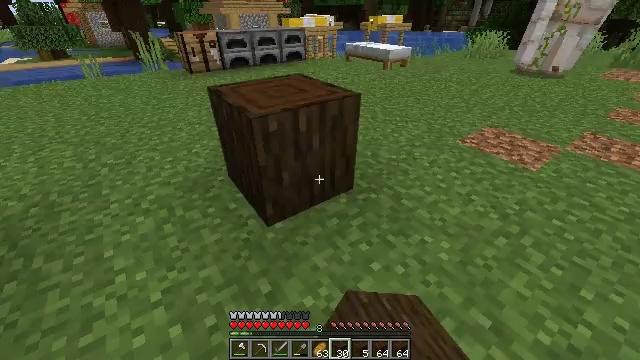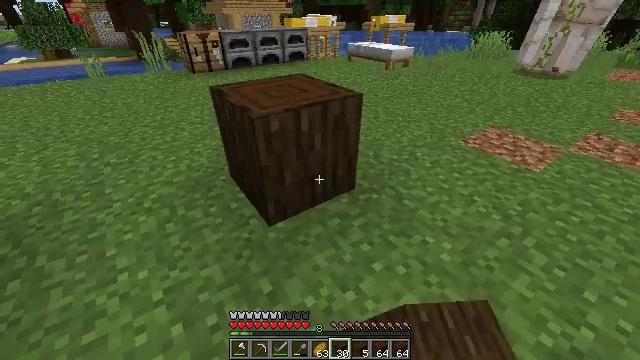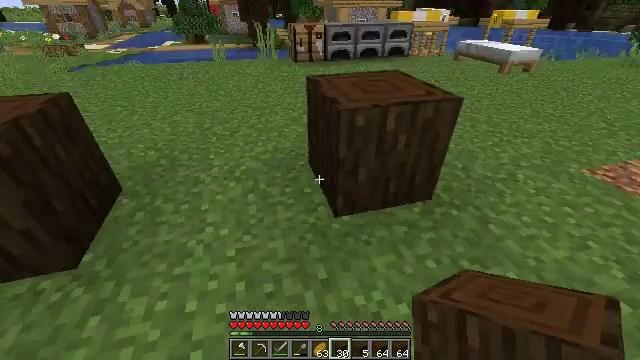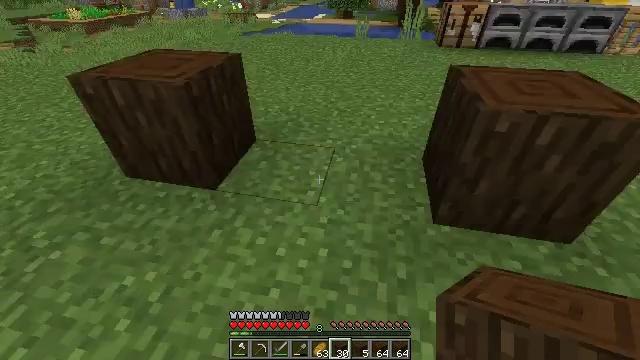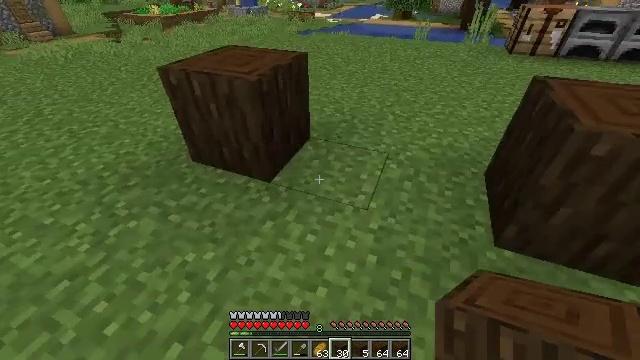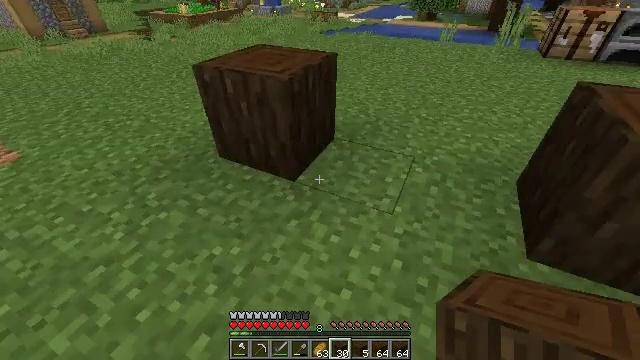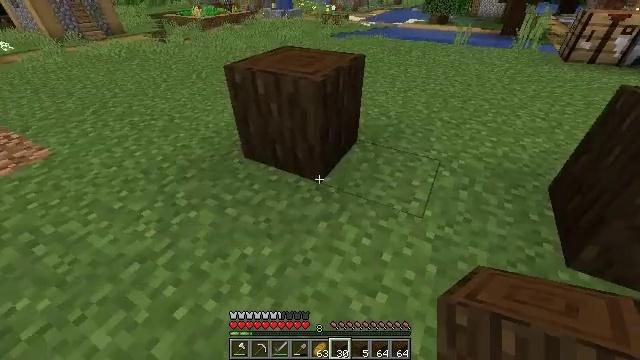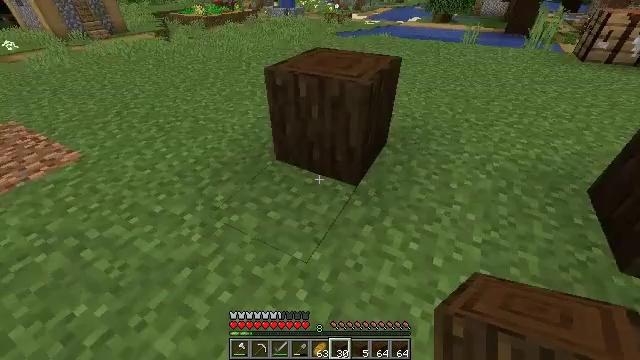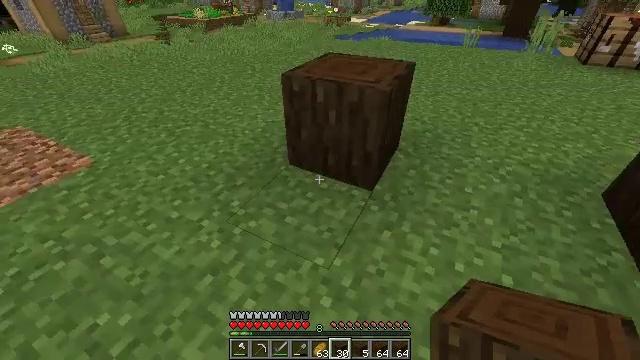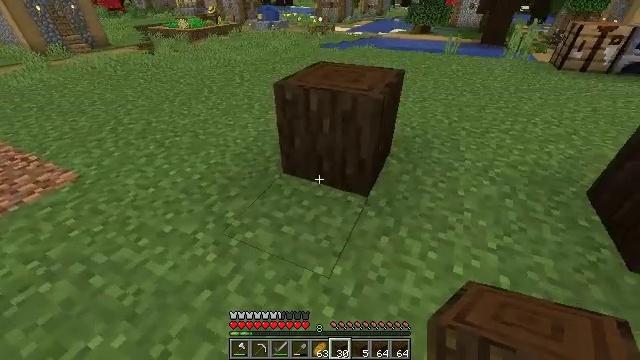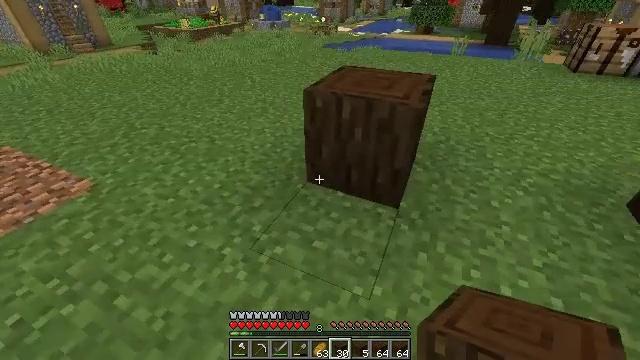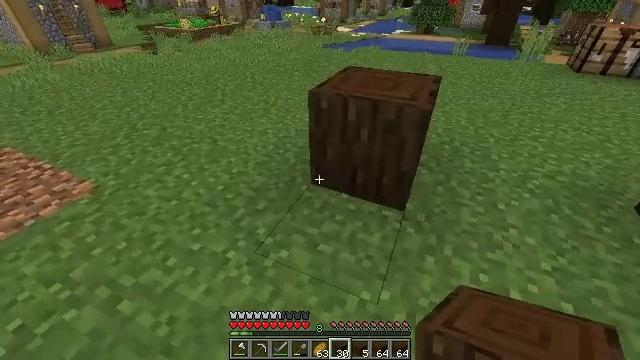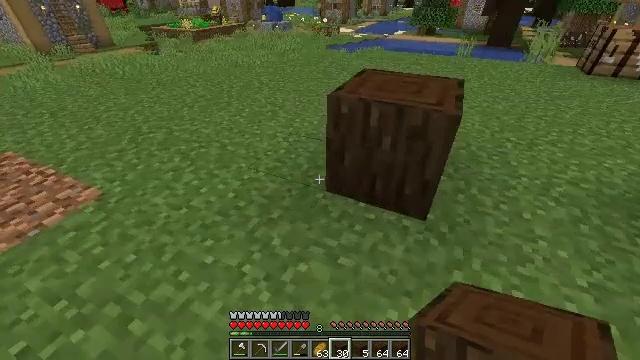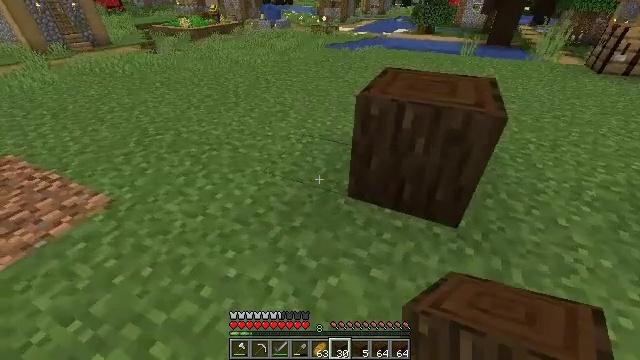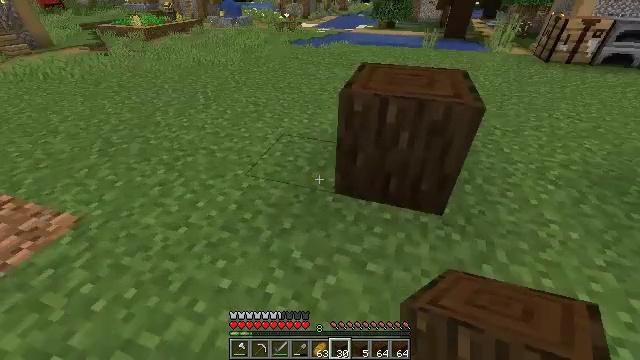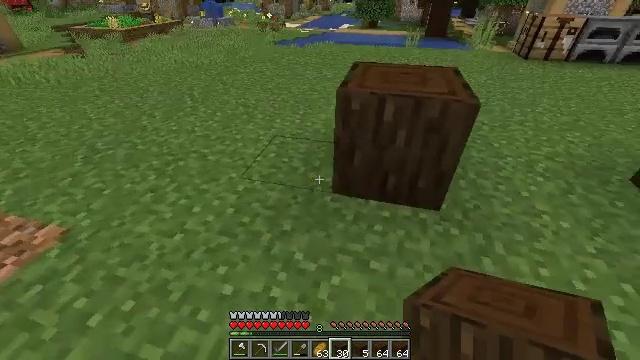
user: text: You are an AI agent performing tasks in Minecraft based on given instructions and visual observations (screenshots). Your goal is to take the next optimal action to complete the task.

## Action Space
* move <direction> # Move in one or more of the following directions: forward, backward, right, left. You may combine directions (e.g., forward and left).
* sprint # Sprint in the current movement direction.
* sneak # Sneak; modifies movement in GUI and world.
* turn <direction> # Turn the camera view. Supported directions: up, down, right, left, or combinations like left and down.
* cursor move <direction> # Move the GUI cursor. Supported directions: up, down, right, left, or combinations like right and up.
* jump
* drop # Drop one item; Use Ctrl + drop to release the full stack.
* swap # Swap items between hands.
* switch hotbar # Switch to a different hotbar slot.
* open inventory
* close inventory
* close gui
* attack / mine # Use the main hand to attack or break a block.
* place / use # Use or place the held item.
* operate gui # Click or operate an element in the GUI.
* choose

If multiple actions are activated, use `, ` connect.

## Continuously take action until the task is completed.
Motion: motion action
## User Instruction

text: Harvest dark oak log for resources.
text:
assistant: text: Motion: no_op
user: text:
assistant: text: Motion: turn left and down
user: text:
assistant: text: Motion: move left, turn left and down
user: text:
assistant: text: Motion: move left, turn left
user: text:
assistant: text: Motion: move left, turn left
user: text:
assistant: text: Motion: move left, turn left
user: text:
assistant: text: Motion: move left
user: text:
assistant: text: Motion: move left
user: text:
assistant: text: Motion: move forward and move left, turn right and up
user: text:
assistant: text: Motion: move forward and move left
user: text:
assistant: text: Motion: move forward and move left
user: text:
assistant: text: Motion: move forward and move left
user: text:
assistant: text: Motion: move left
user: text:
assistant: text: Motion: turn right
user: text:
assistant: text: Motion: turn right
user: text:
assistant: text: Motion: no_op
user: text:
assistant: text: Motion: no_op
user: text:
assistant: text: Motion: no_op
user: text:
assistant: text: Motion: no_op
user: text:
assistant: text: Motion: turn right
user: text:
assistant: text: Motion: turn right and up
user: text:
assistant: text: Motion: turn right and up
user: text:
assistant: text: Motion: turn right and up
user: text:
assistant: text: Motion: turn right and up
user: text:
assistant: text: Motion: no_op
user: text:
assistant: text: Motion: no_op
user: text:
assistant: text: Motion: no_op
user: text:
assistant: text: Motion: no_op
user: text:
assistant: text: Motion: no_op
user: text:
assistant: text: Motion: no_op